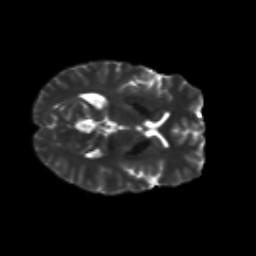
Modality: T2w
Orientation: axial
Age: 24
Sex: male
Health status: healthy
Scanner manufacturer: siemens
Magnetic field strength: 3 T
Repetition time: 8.6 s
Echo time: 0.095 s